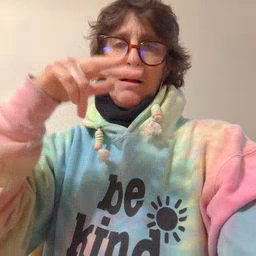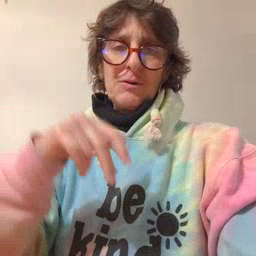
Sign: helicopter